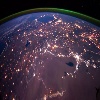
Label: land